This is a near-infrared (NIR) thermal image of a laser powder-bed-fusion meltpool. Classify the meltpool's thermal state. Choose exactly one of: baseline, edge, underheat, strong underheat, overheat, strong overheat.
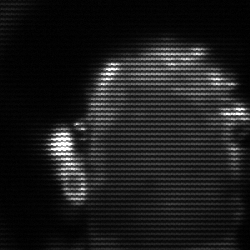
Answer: baseline